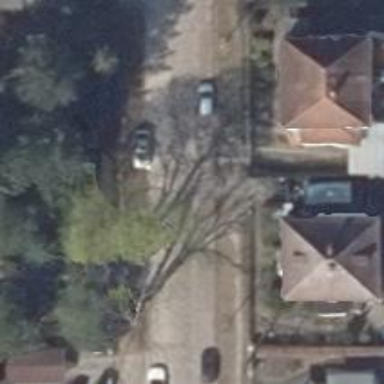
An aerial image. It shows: Residential road.